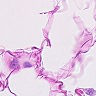
Metastatic tissue present: no